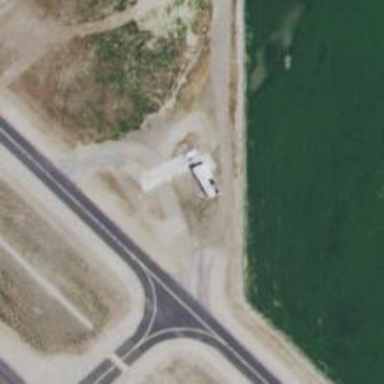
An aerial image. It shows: View of taxiway at the airport.